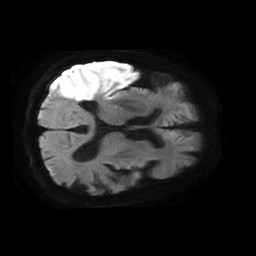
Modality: TRACE
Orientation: axial
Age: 88
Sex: male
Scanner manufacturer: philips
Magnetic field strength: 1.5 T
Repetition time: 4.6 s
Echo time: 0.07971 s